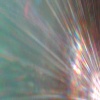
Label: sunburn